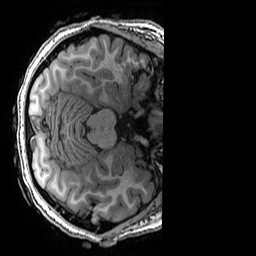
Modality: T1w
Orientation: axial
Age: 26
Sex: female
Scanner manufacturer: ge
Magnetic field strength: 3 T
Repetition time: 0.007 s
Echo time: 0.00342 s